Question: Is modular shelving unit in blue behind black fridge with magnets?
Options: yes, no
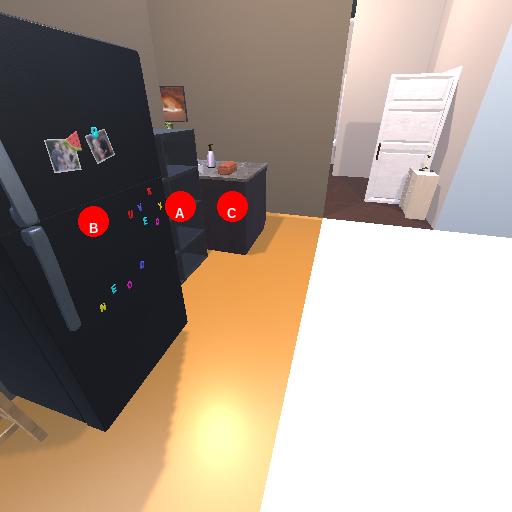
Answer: yes